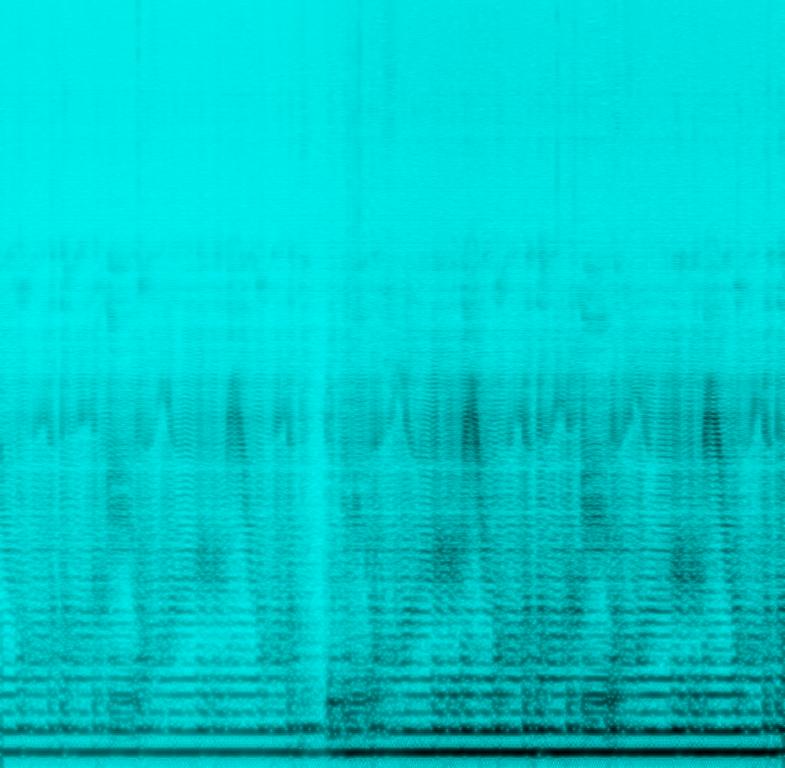
The low quality recording features a didgeridoo groovy melody that slowly increases in volume. The recording is mono and noisy.